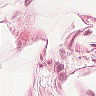
Metastatic tissue present: no